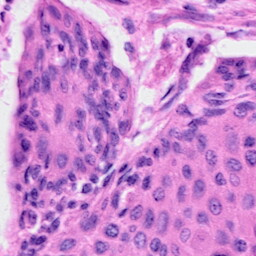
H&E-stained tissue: Cervix